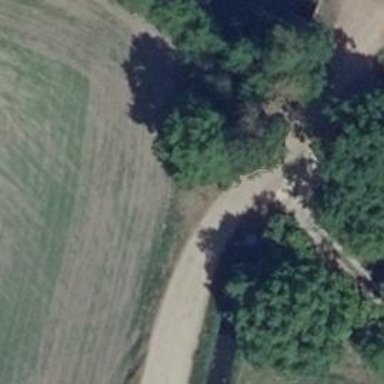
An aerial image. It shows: Culvert tunnel.